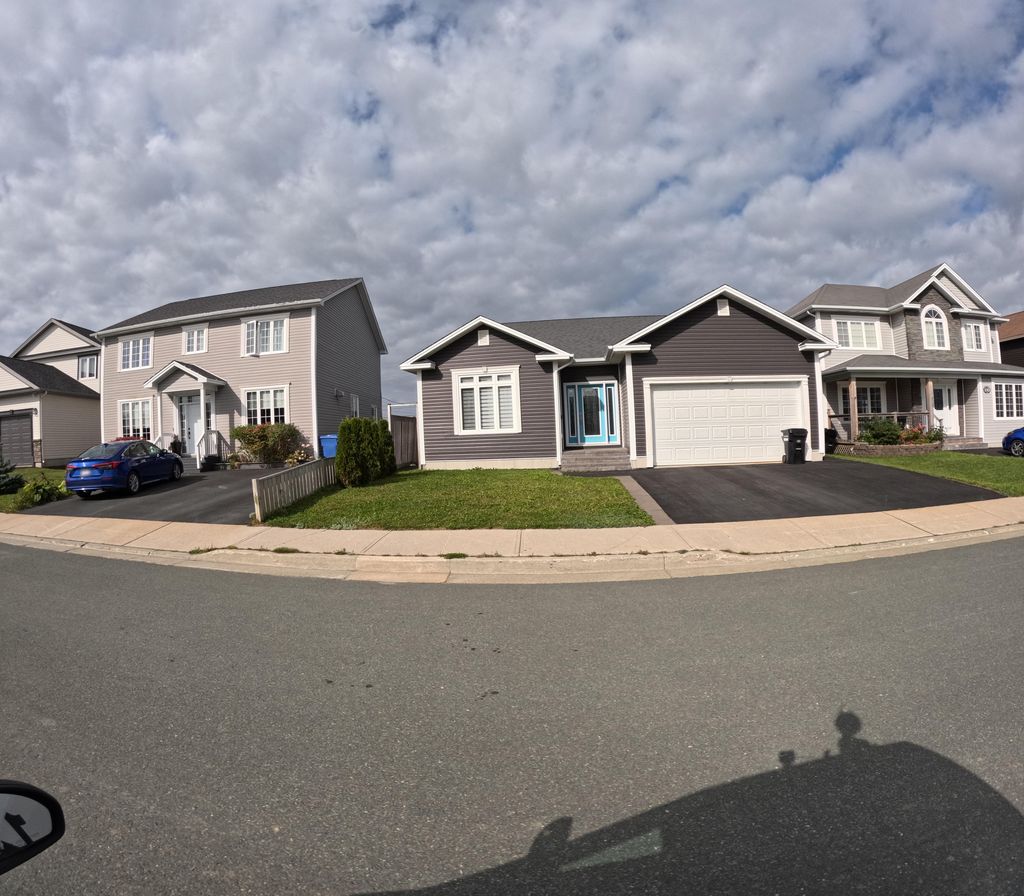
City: st_johns